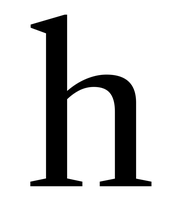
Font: LibreCaslonText_Regular